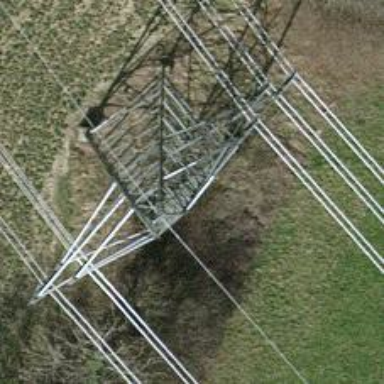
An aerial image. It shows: Power tower.